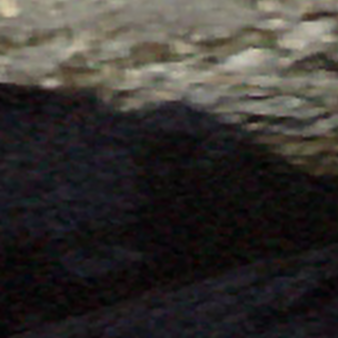
Label: other